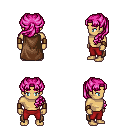
a pixel art fantasy rpg character, male body template, human, tanned skin, brown cape, red pants, pink princess hairstyle, leather bracers, four views (front, back, left, right), 2x2 character sprite sheet, small pixel art, hard edges, no anti-aliasing